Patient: sex F, age 58
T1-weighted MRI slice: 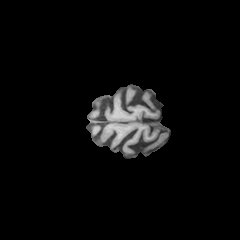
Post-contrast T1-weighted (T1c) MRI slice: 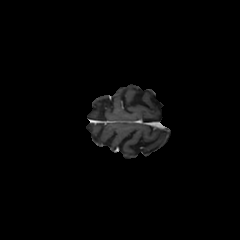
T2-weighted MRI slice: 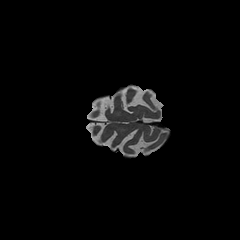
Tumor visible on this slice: no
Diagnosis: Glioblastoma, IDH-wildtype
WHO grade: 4